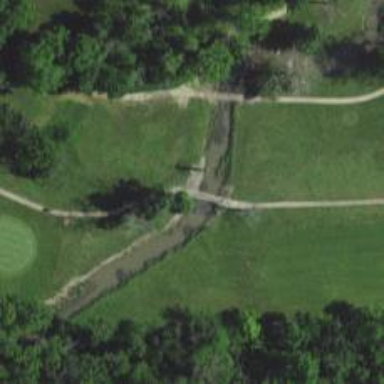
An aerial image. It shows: Path bridge over golf path.